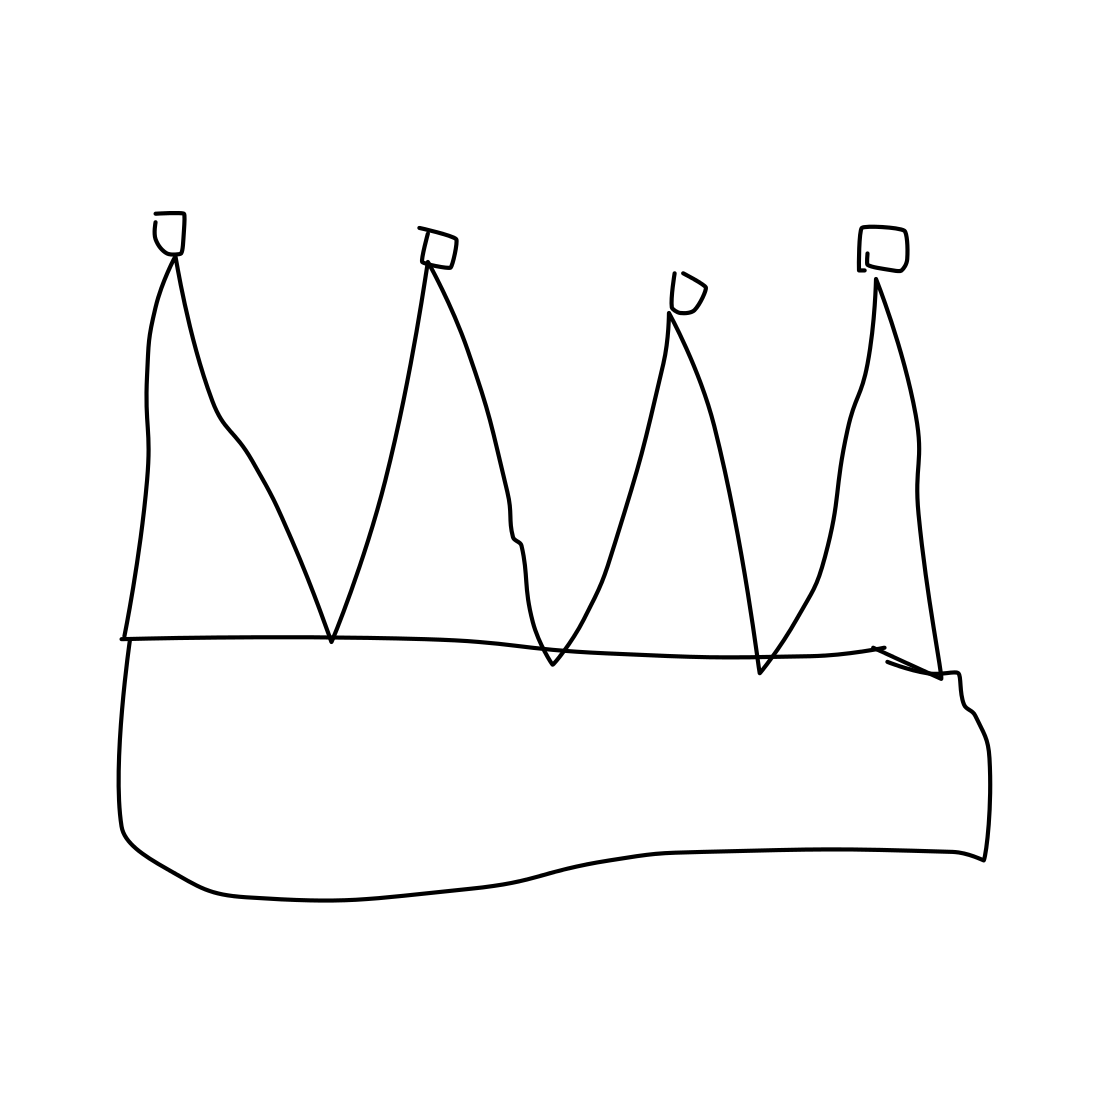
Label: crown